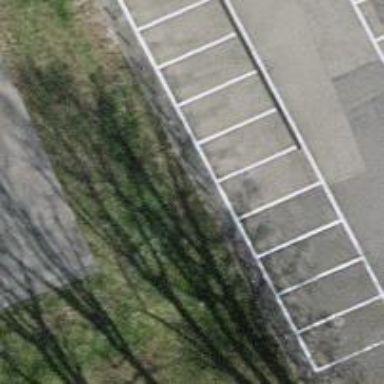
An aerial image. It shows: Bollard barrier.